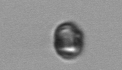
Label: Dinophyceae